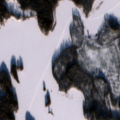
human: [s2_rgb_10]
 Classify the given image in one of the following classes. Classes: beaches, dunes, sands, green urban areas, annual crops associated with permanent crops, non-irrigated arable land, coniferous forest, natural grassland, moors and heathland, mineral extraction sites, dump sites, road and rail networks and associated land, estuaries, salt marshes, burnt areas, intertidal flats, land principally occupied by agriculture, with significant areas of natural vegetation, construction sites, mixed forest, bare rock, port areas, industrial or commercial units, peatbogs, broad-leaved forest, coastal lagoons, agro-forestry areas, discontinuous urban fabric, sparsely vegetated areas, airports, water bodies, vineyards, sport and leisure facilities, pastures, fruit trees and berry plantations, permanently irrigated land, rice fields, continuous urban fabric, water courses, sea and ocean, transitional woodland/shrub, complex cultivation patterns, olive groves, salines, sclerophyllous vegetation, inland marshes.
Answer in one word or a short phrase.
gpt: mixed forest, transitional woodland/shrub, water bodies